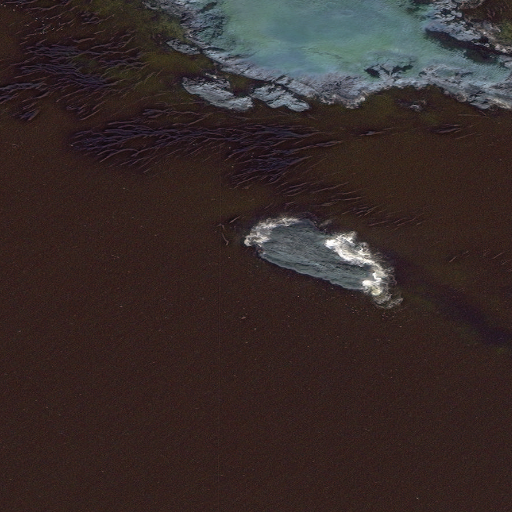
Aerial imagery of island in Alaska named Tanam Amayaknangis containing only unknown